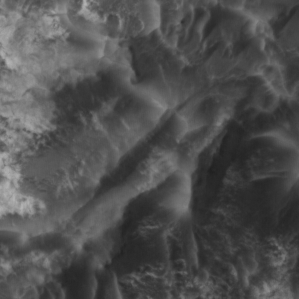
Label: non_frost